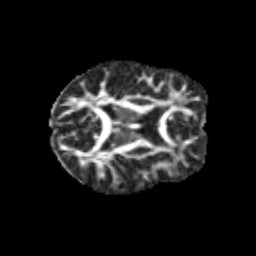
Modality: FA
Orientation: axial
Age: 11
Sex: male
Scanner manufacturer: siemens
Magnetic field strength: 3 T
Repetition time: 3.8 s
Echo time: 0.07 s